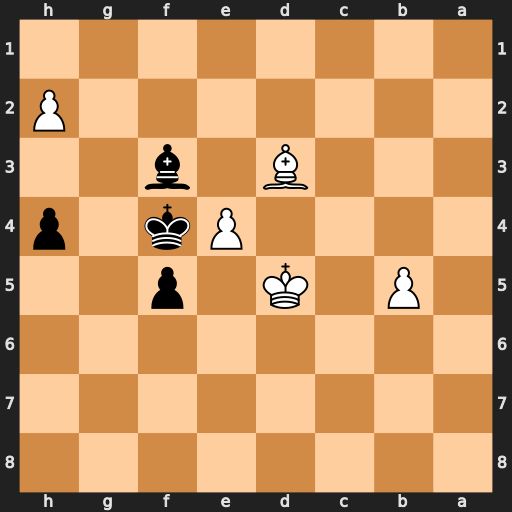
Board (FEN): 8/8/8/1P1K1p2/4Pk1p/3B1b2/7P/8
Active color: b
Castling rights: -
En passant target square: -
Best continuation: fxe4 Bf1 e3+ Kc5 e2 Bxe2 Bxe2